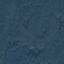
Label: Forest